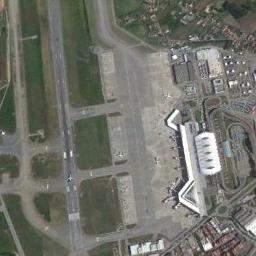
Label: airport